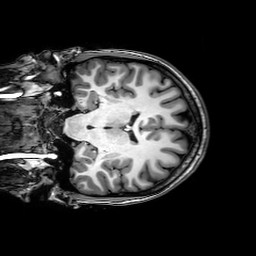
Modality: T1w
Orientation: coronal
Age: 22
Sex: female
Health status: healthy
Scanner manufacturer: philips
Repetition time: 0.008152 s
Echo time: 0.00374 s